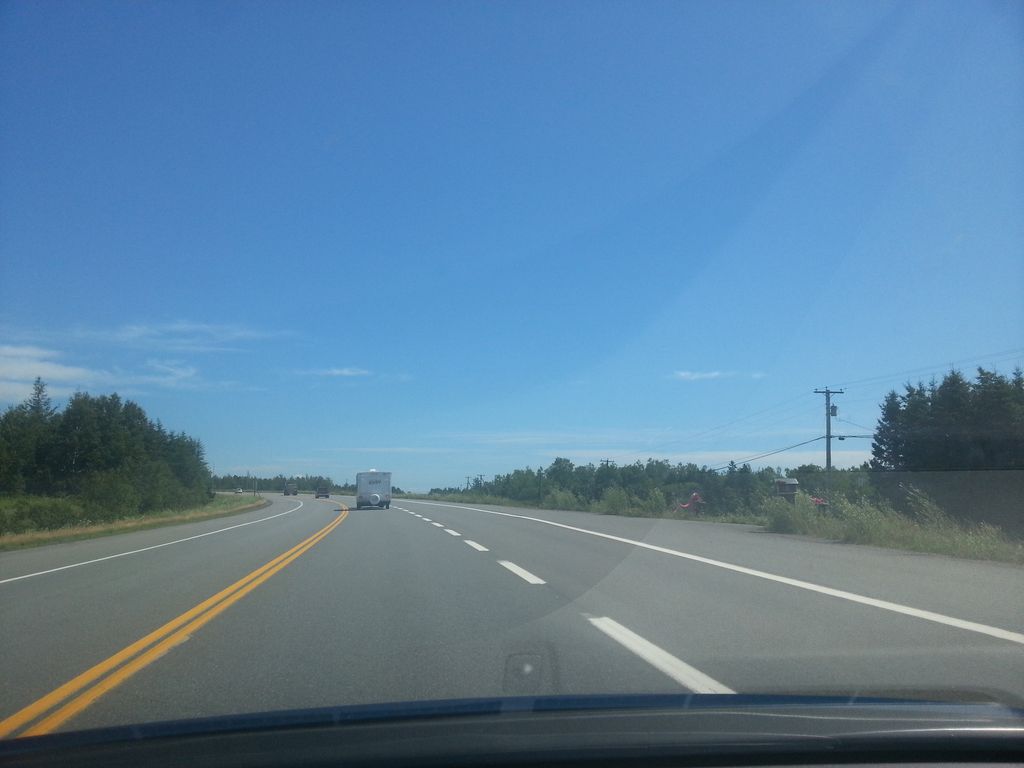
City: charlottetown